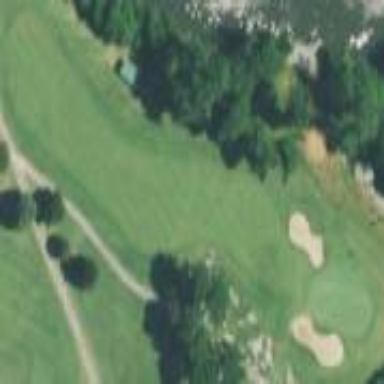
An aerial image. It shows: Scenic golf fairway.